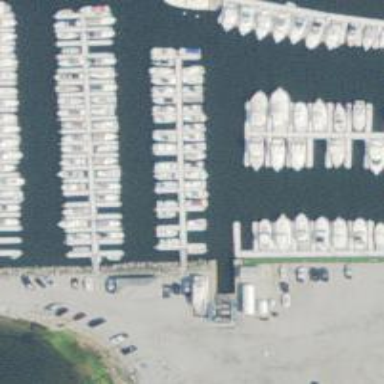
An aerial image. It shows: Man-made pier.